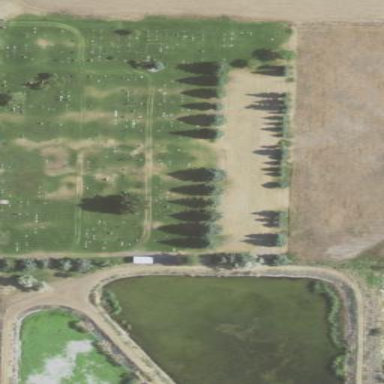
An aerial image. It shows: Cemetery.